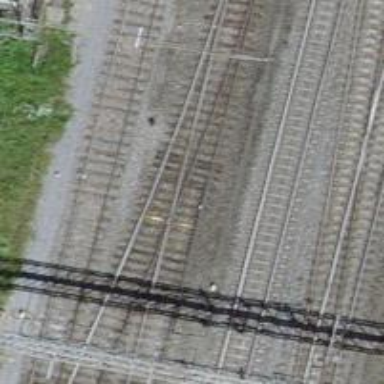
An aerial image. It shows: Single-track electrified railway siding with contact line.